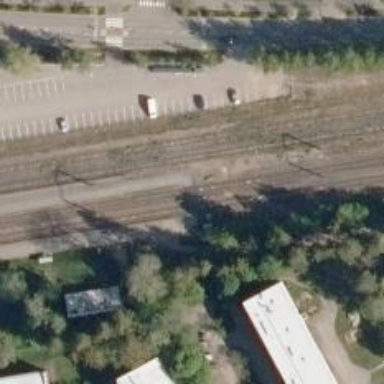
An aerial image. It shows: Railway track with continuous electrified contact line.